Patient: sex F, age 70
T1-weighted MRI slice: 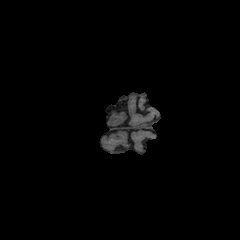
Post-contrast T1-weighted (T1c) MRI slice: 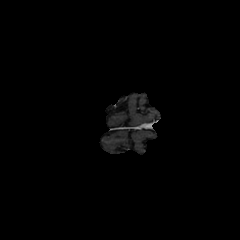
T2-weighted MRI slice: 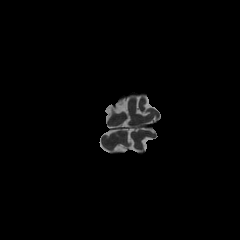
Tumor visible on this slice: no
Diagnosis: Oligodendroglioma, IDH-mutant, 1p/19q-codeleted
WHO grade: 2